Question: I have JSON string and it has 'n' number of item, I want to convert it into a table
'''
{"HotelSearchResult":{"ResponseStatus":1,"Error":{"ErrorCode":0,"ErrorMessage":""},"TraceId":"70e718ad-a9c2-4e82-9125-e3ee2f1573f1","CityId":"15254","CheckInDate":"2016-03-22","CheckOutDate":"2016-03-24","PreferredCurrency":"INR","NoOfRooms":1,"RoomGuests":[{"NoOfAdults":1,"NoOfChild":0,"ChildAge":[]}],"HotelResults":[{"ResultIndex":1,"HotelCode":"348043","HotelName":"Base Taupo - Hostel \/ Backpacker","HotelCategory":"","StarRating":2,"HotelDescription":"Property Location A stay at Base Taupo - Hostel \/ Backpacker places you in the heart of Taupo, walking distance from Taupo Museum and Art Gallery and Barbary. This hostel is within Near Taupo Museum and Art Gallery ","HotelPromotion":"","HotelPolicy":"","Price":{"CurrencyCode":"INR","RoomPrice":1837.47,"Tax":0.00,"ExtraGuestCharge":0,"ChildCharge":0,"OtherCharges":0,"Discount":0.00,"PublishedPrice":1837.47,"PublishedPriceRoundedOff":1837,"OfferedPrice":1837.47,"OfferedPriceRoundedOff":1837,"AgentCommission":0.00,"AgentMarkUp":0.00,"ServiceTax":0,"TDS":0},"HotelPicture":"http:\/\/www.travelboutiqueonline.com\/imageresource.aspx?img=ckZZ2jR\/KJFL8uCNV\/6rUdikLJoSoWwsQ4+ucla4wpAL9fwTuqkLXc3dJ9jA0ZdlXkihFvi968p+KSfi8oYVU8Tj278FBz\/1XkfoRZtaubj\/jenFXq1xBUpWskdqQlXdlSq2E+AsRgAHCH7MUGE+VOR1GoL89wEcl7bKkOpOKoV8u5\/s6kQwUbyMvkUTHXfr\/OjXIi4RNZfESY3+adSUVfiu7NVoTmH5TlFdNsylMzU=","HotelAddress":"7 Tuwharetoa Street, Taupo, , 3330, , , ","HotelContactNo":"","HotelMap":null,"Latitude":"","Longitude":"","HotelLocation":null,"SupplierPrice":null,"RoomDetails":[]},{"ResultIndex":2,"HotelCode":"444277","HotelName":"Camellia Court Family Motel","HotelCategory":"","StarRating":3,"HotelDescription":"Property Location Located in Taupo, Camellia Court Family Motel is convenient to Taupo Bungy and Taupo Museum and Art Gallery. This motel is within close proximity of Barbary and Near Taupo Bungy ","HotelPromotion":"","HotelPolicy":"","Price":{"CurrencyCode":"INR","RoomPrice":2721.38,"Tax":0.00,"ExtraGuestCharge":0,"ChildCharge":0,"OtherCharges":0,"Discount":0.00,"PublishedPrice":2721.38,"PublishedPriceRoundedOff":2721,"OfferedPrice":2721.38,"OfferedPriceRoundedOff":2721,"AgentCommission":0.00,"AgentMarkUp":0.00,"ServiceTax":0,"TDS":0},"HotelPicture":"http:\/\/www.travelboutiqueonline.com\/imageresource.aspx?img=ckZZ2jR\/KJFL8uCNV\/6rUdikLJoSoWwsQ4+ucla4wpAL9fwTuqkLXc3dJ9jA0ZdlXkihFvi968p+KSfi8oYVU8Tj278FBz\/1XkfoRZtaubj\/jenFXq1xBQF2KZhLrrzlriBhuyokbu67Iabfrn\/oYXyyOQZ\/9ufWgRFwVHZjjFr3Cndi8RUX2MpUZp2C+OI\/3j7hNbZEVxU3aohoWZK3Xd79WBVqb\/DrXZotWZd4wAU=","HotelAddress":"50 Tonga Street, Taupo, , 2730, , , ","HotelContactNo":"","HotelMap":null,"Latitude":"","Longitude":"","HotelLocation":null,"SupplierPrice":null,"RoomDetails":[]},}};
'''
<URL>

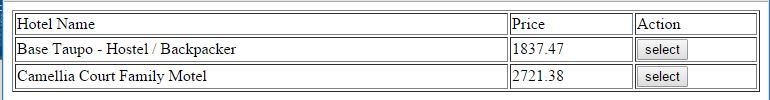
Answer: this is that you are looking for
'''
$json='{"HotelSearchResult":{"ResponseStatus":1,"Error":{"ErrorCode":...};
echo '<table><thead><tr><td>Hotel Name </td><td>Price</td><td>Action</td></tr></thead><tbody>';
$str = json_decode($json, true);
foreach ($str['HotelSearchResult']['HotelResults'] as $key=> $Result) {
echo "<tr><td>".$Result['HotelName']."</td>
<td>".$Result['Price']['RoomPrice']."</td>
<td><button type='button' value=".$Result['ResultIndex']." >Select</button></td>
</tr>";
}
echo '</tbody></table>';
'''